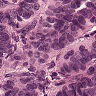
Metastatic tissue present: yes